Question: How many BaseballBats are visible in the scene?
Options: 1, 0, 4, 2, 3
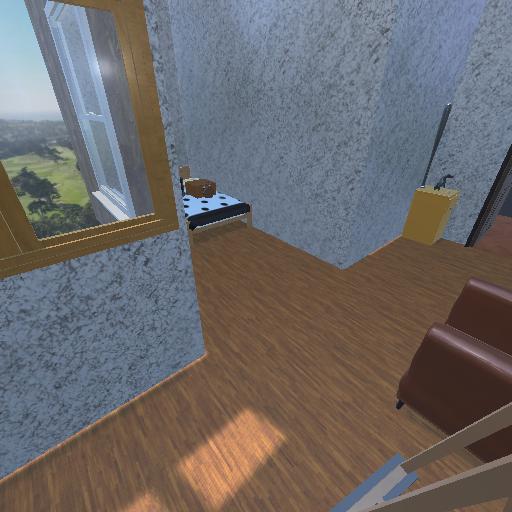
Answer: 1